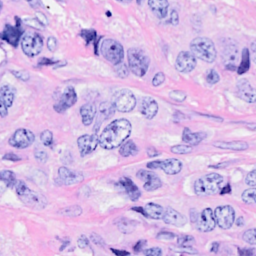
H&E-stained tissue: Breast